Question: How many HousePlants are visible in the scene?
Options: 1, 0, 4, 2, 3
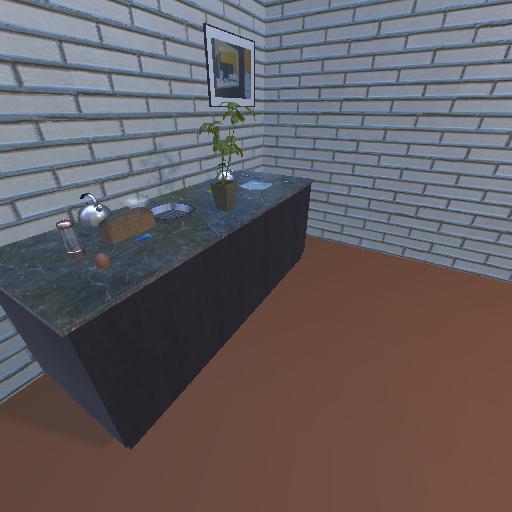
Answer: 1